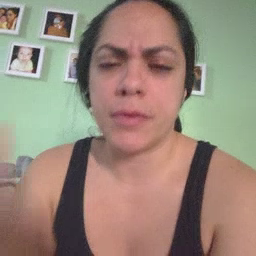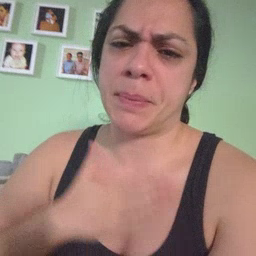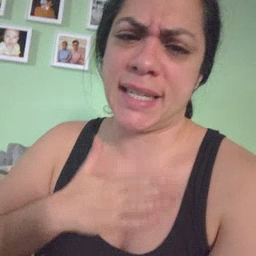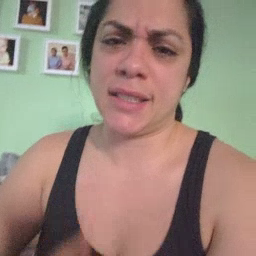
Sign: please